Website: crate-barrel
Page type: gifting
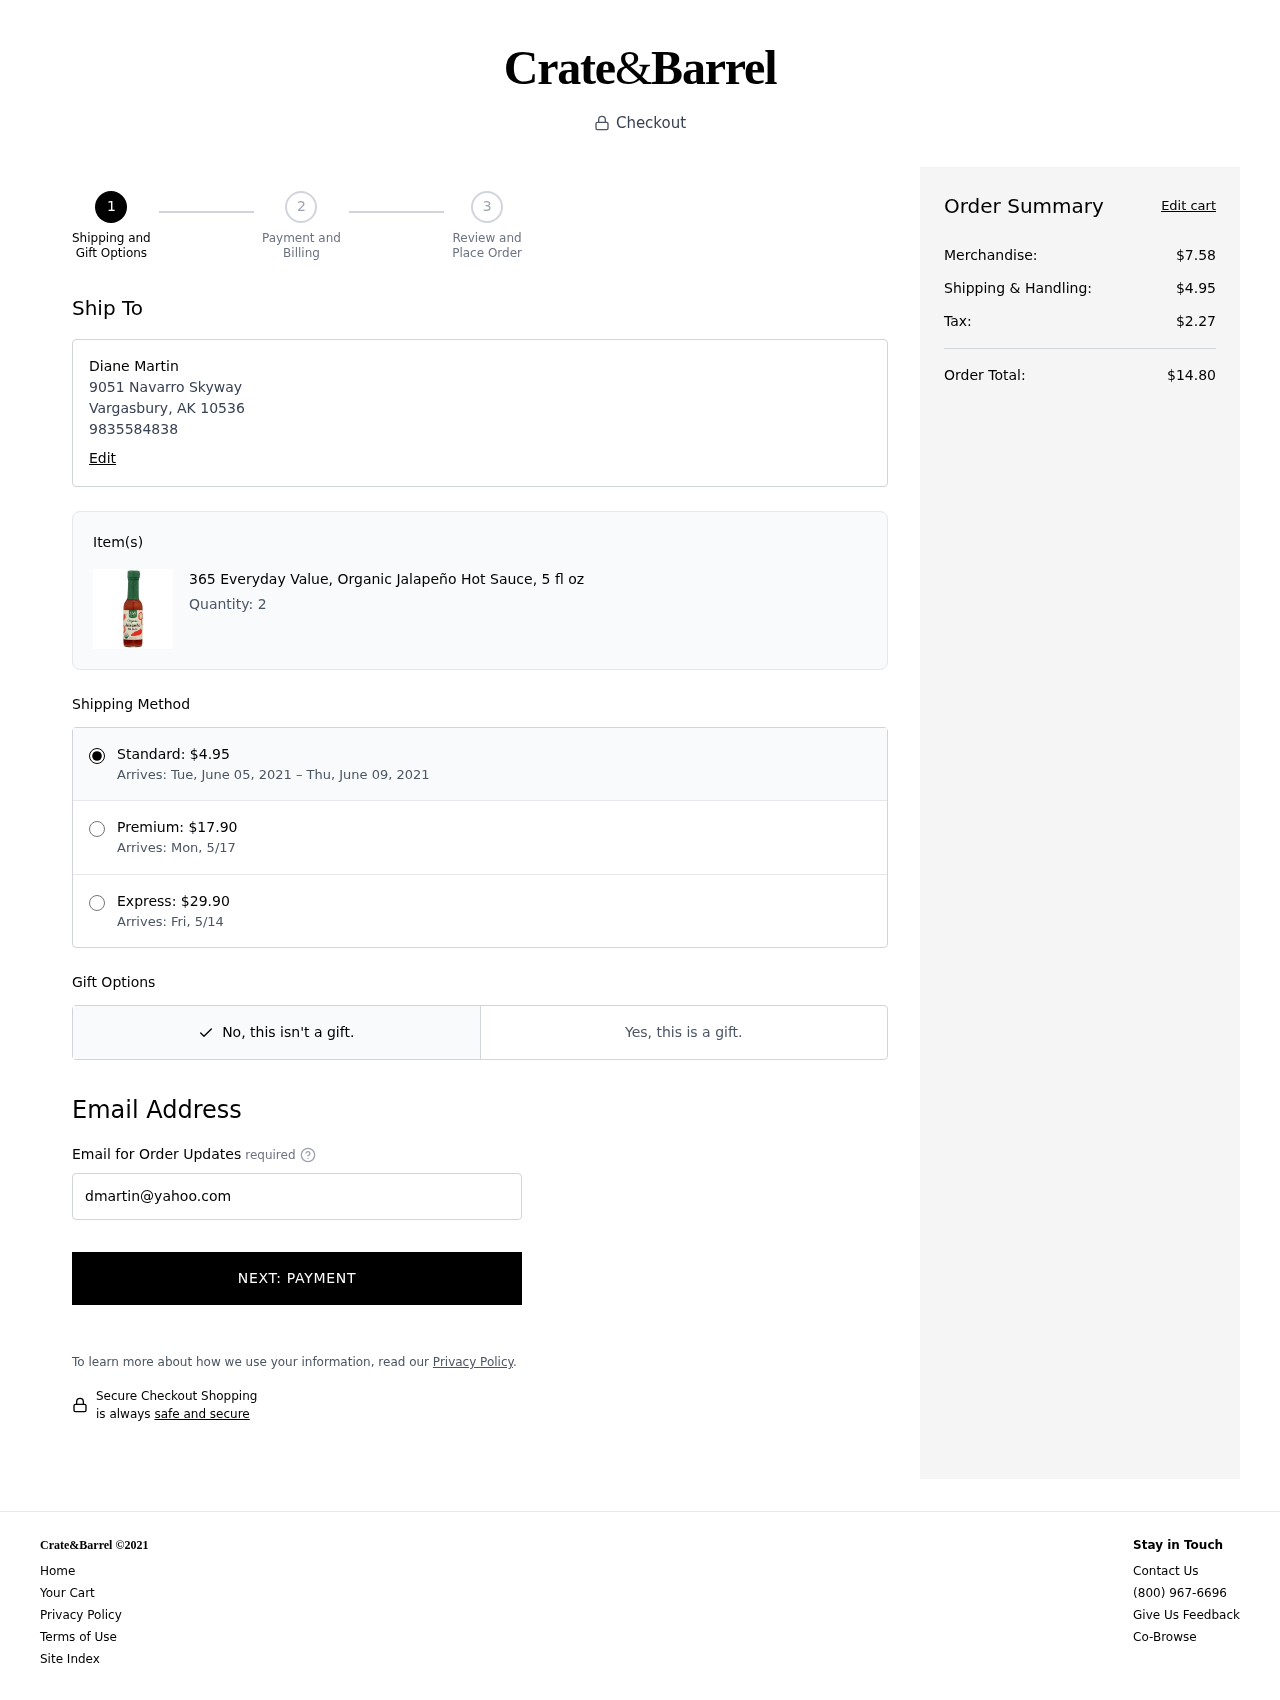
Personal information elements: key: PII_CITY
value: Vargasbury
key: PII_FULLNAME
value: Diane Martin
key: PII_PHONE
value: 9835584838
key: PII_POSTCODE
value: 10536
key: PII_STATE_ABBR
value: AK
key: PII_STREET
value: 9051 Navarro Skyway
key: PII_EMAIL
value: dmartin@yahoo.com
Product elements: key: PRODUCT1_NAME
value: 365 Everyday Value, Organic Jalapeño Hot Sauce, 5 fl oz
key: PRODUCT1_QUANTITY
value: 2
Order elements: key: ORDER_SHIPPING_DATE
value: June 05, 2021
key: ORDER_DELIVERY_DATE
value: June 09, 2021
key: ORDER_SUBTOTAL
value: $7.58
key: ORDER_SHIPPING_COST
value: $4.95
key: ORDER_TAX
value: $2.27
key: ORDER_TOTAL
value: $14.80